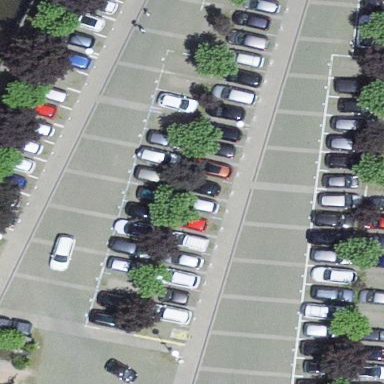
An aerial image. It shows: Parking area with grass paver surface.